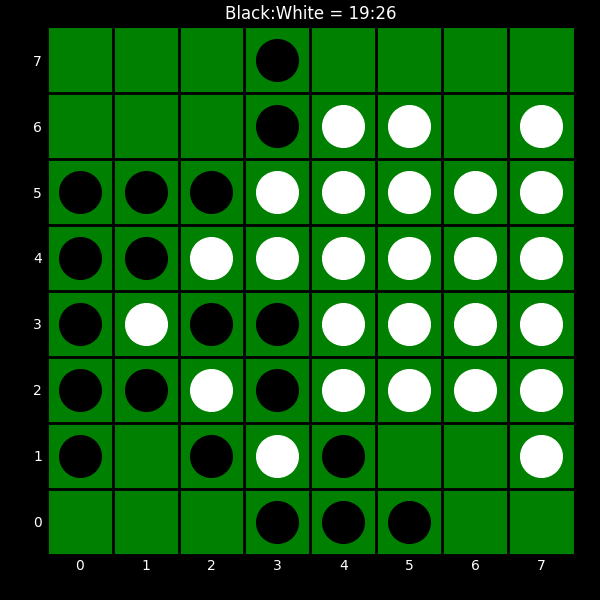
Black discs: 19
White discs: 26